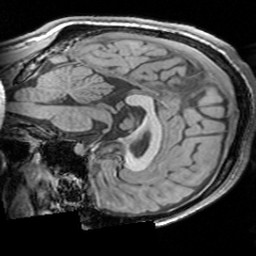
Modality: T1w
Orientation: sagittal
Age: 23
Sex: male
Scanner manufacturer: siemens
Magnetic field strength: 3 T
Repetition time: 1.63 s
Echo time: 0.00311 s